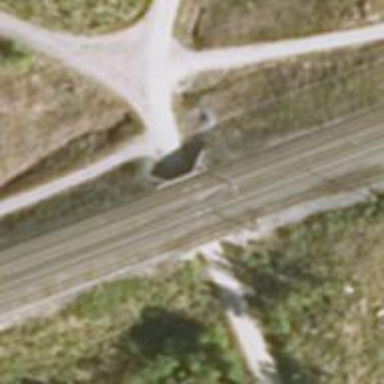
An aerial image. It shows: Bridge crossing over electrified rail tracks with contact lines. It serves as siding.